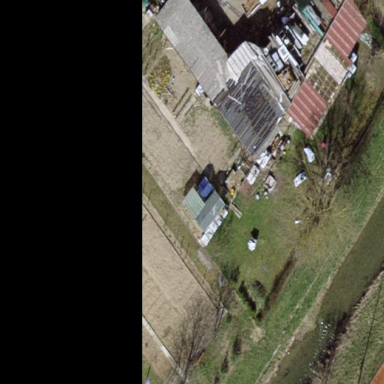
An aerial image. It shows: Area designated for allotments.